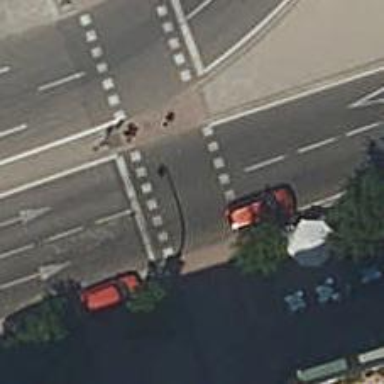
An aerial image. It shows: Road crossing with traffic signals.